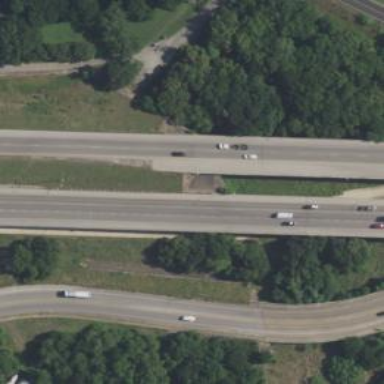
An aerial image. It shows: Motorway bridge with asphalt surface.